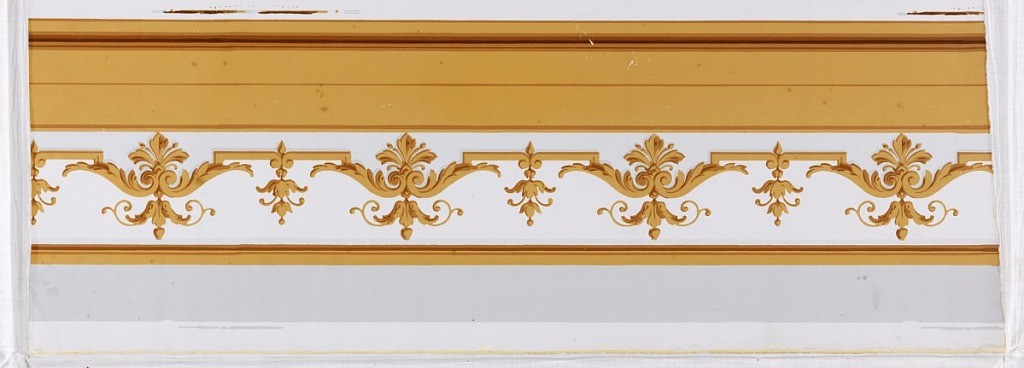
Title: Regence
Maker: Desfossé et Karth, French, 1863
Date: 1851–65
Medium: Block-printed paper
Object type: Border
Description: Wallpaper length having two widths of border to be cut out. The border is meant to serve as a baseboard or chairrail connecting with the base of the pilaster. It has conventionalized brown leaf and bud forms of two sizes in alternating horizontal series. Brown molding strips along top and bottom. Gray bands; printed on off-white ground.